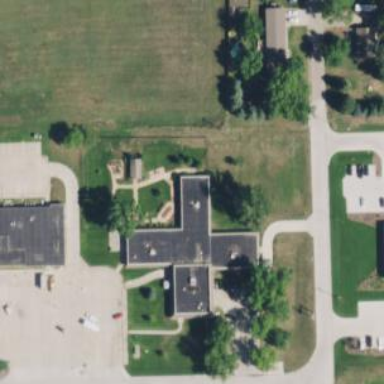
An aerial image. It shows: Nursing home.